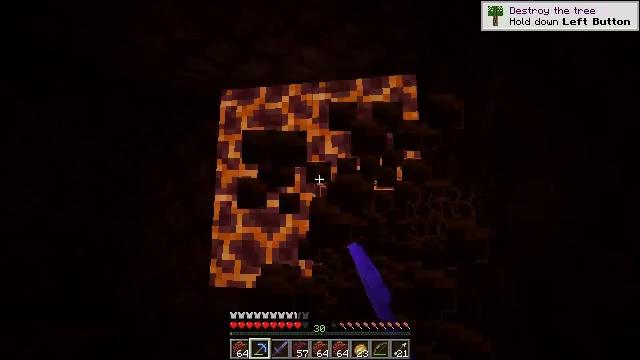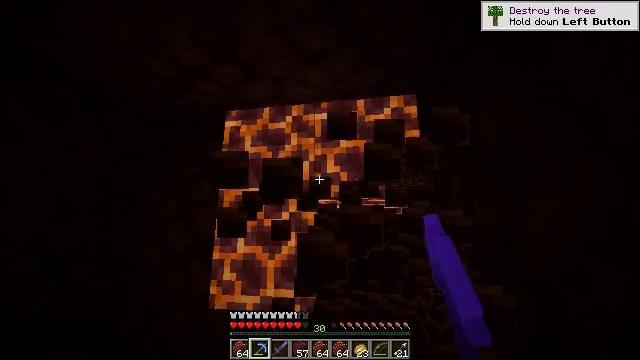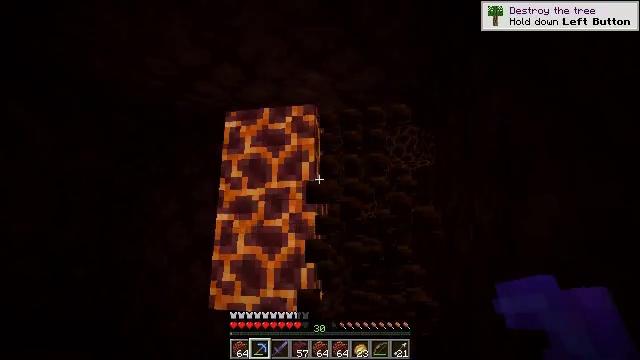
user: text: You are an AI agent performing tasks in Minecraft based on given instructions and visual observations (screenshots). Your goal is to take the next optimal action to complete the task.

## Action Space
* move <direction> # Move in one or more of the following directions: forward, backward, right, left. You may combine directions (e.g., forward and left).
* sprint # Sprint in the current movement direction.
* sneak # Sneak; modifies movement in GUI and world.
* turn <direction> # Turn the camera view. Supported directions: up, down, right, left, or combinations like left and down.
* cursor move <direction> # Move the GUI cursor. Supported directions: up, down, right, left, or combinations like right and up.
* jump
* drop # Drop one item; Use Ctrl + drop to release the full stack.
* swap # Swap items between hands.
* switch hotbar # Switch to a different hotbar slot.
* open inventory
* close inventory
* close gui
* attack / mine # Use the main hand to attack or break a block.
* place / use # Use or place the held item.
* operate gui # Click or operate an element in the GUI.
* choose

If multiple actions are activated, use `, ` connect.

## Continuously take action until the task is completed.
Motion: motion action
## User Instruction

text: Collect netherrack in the Nether.
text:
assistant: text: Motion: turn up
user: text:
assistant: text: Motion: attack / mine
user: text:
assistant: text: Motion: attack / mine